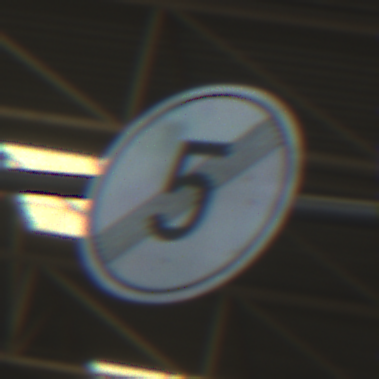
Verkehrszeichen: EndeGeschwindigkeit5
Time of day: Midday
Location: Indoor (Urban)
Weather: NotSpecified
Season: NotSpecified
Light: Natural